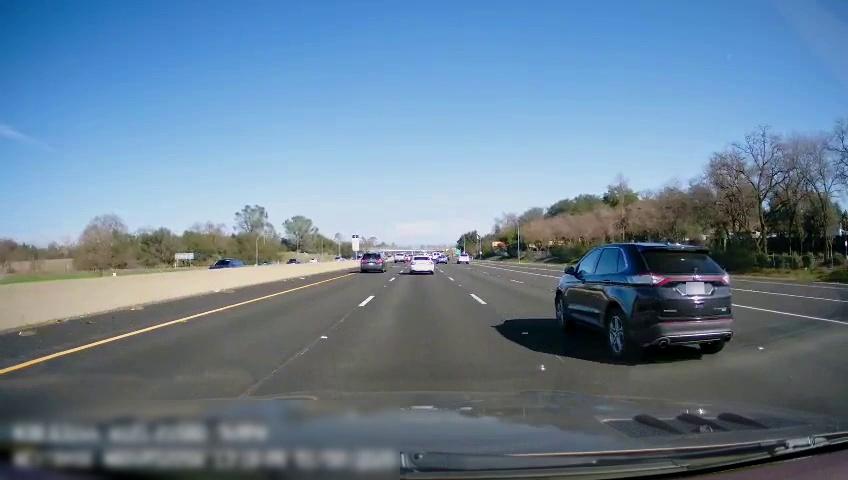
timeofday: Day
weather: Sunny
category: Drivable Space
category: Vehicles | SUV
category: Vehicles | Truck
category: Vehicles | Car
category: Vehicles | SUV
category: Vehicles | SUV
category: Vehicles | Car
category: Lanes | Current Lane
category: Lanes | Current Lane
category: Lanes | Current Lane
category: Lanes | Alternate Lane
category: Lanes | Alternate Lane
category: Lanes | Alternate Lane
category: Lanes | Alternate Lane